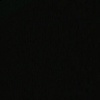
Label: space